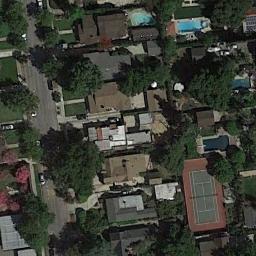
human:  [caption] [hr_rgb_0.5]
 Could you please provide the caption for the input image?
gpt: The tennis court is next to some buildings and trees .

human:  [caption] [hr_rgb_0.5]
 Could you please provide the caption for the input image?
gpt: Many buildings are beside the tennis courts .

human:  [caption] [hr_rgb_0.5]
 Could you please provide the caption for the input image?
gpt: Tennis court and swimming pool in the middle of a residential area surrounded by trees .

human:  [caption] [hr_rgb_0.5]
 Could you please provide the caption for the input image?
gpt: There are some small trees around the tennis court .

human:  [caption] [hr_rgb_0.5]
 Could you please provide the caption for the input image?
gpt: There are many green trees and buildings around the tennis court .